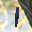
Label: 1